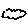
Label: cloud